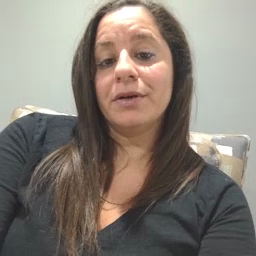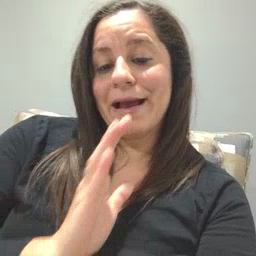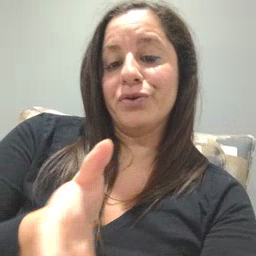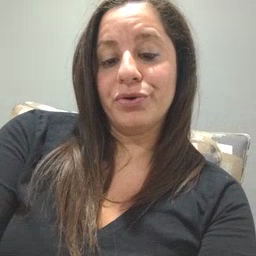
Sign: after